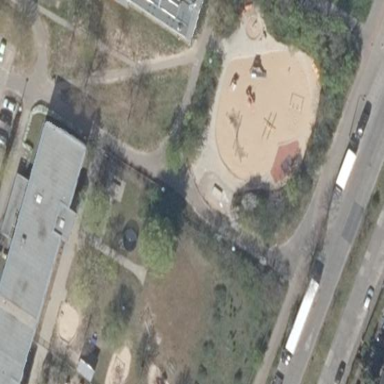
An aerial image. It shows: Playground area for leisure activities on the land.